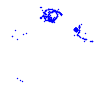
Particle: proton